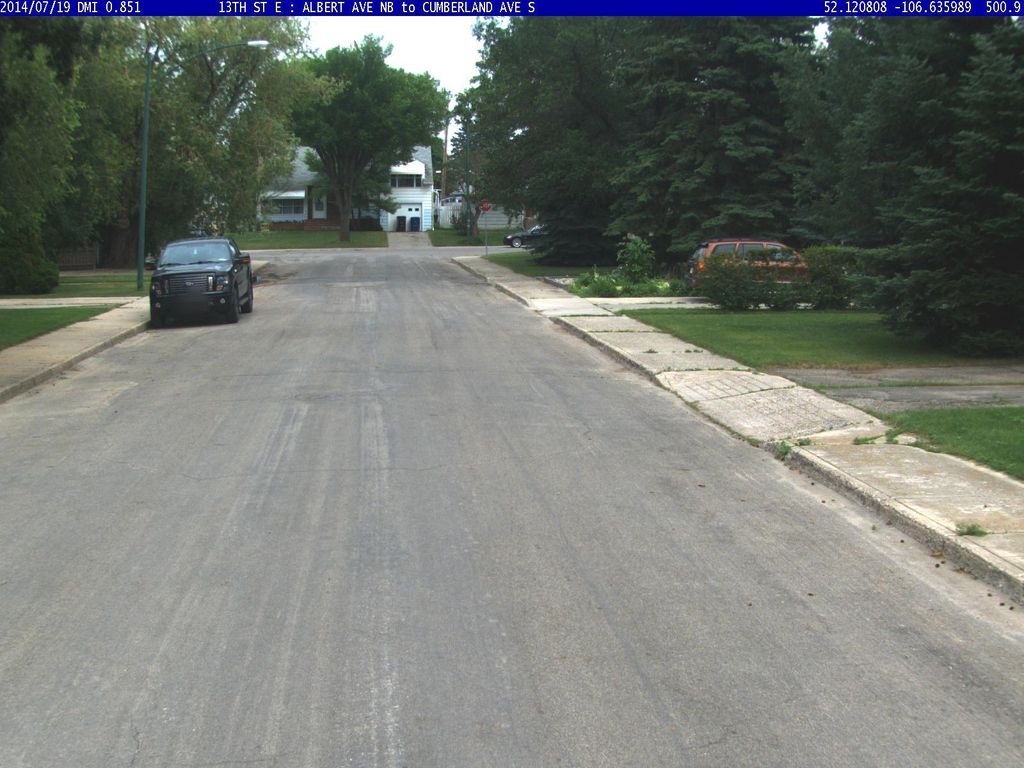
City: saskatoon